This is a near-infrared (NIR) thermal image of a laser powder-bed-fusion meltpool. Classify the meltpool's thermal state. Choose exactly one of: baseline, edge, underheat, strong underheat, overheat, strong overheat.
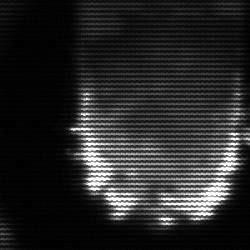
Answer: baseline